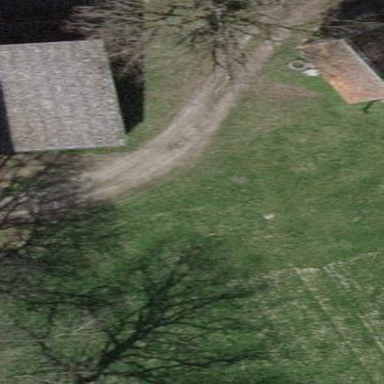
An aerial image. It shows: Stable building.